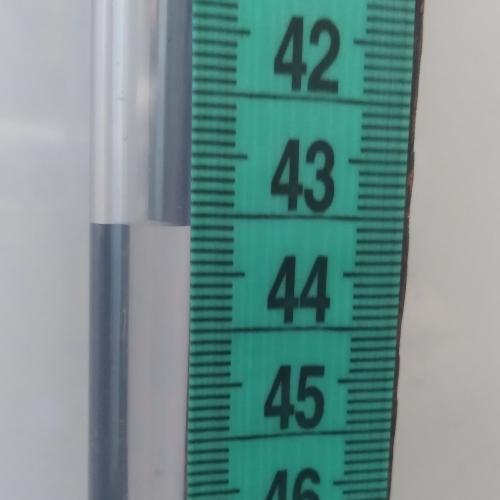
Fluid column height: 43.6 cm